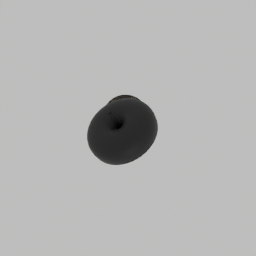
Label: lighting